Field crop: maize
Growth stage: 2
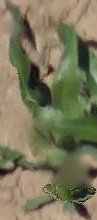
Species: maize